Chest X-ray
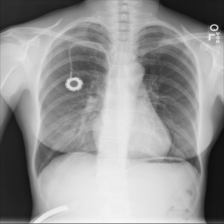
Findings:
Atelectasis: negative
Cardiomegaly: negative
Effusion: negative
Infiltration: negative
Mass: negative
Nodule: negative
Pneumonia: negative
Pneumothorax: negative
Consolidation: negative
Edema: negative
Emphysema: negative
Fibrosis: negative
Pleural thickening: negative
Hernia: negative